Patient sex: M
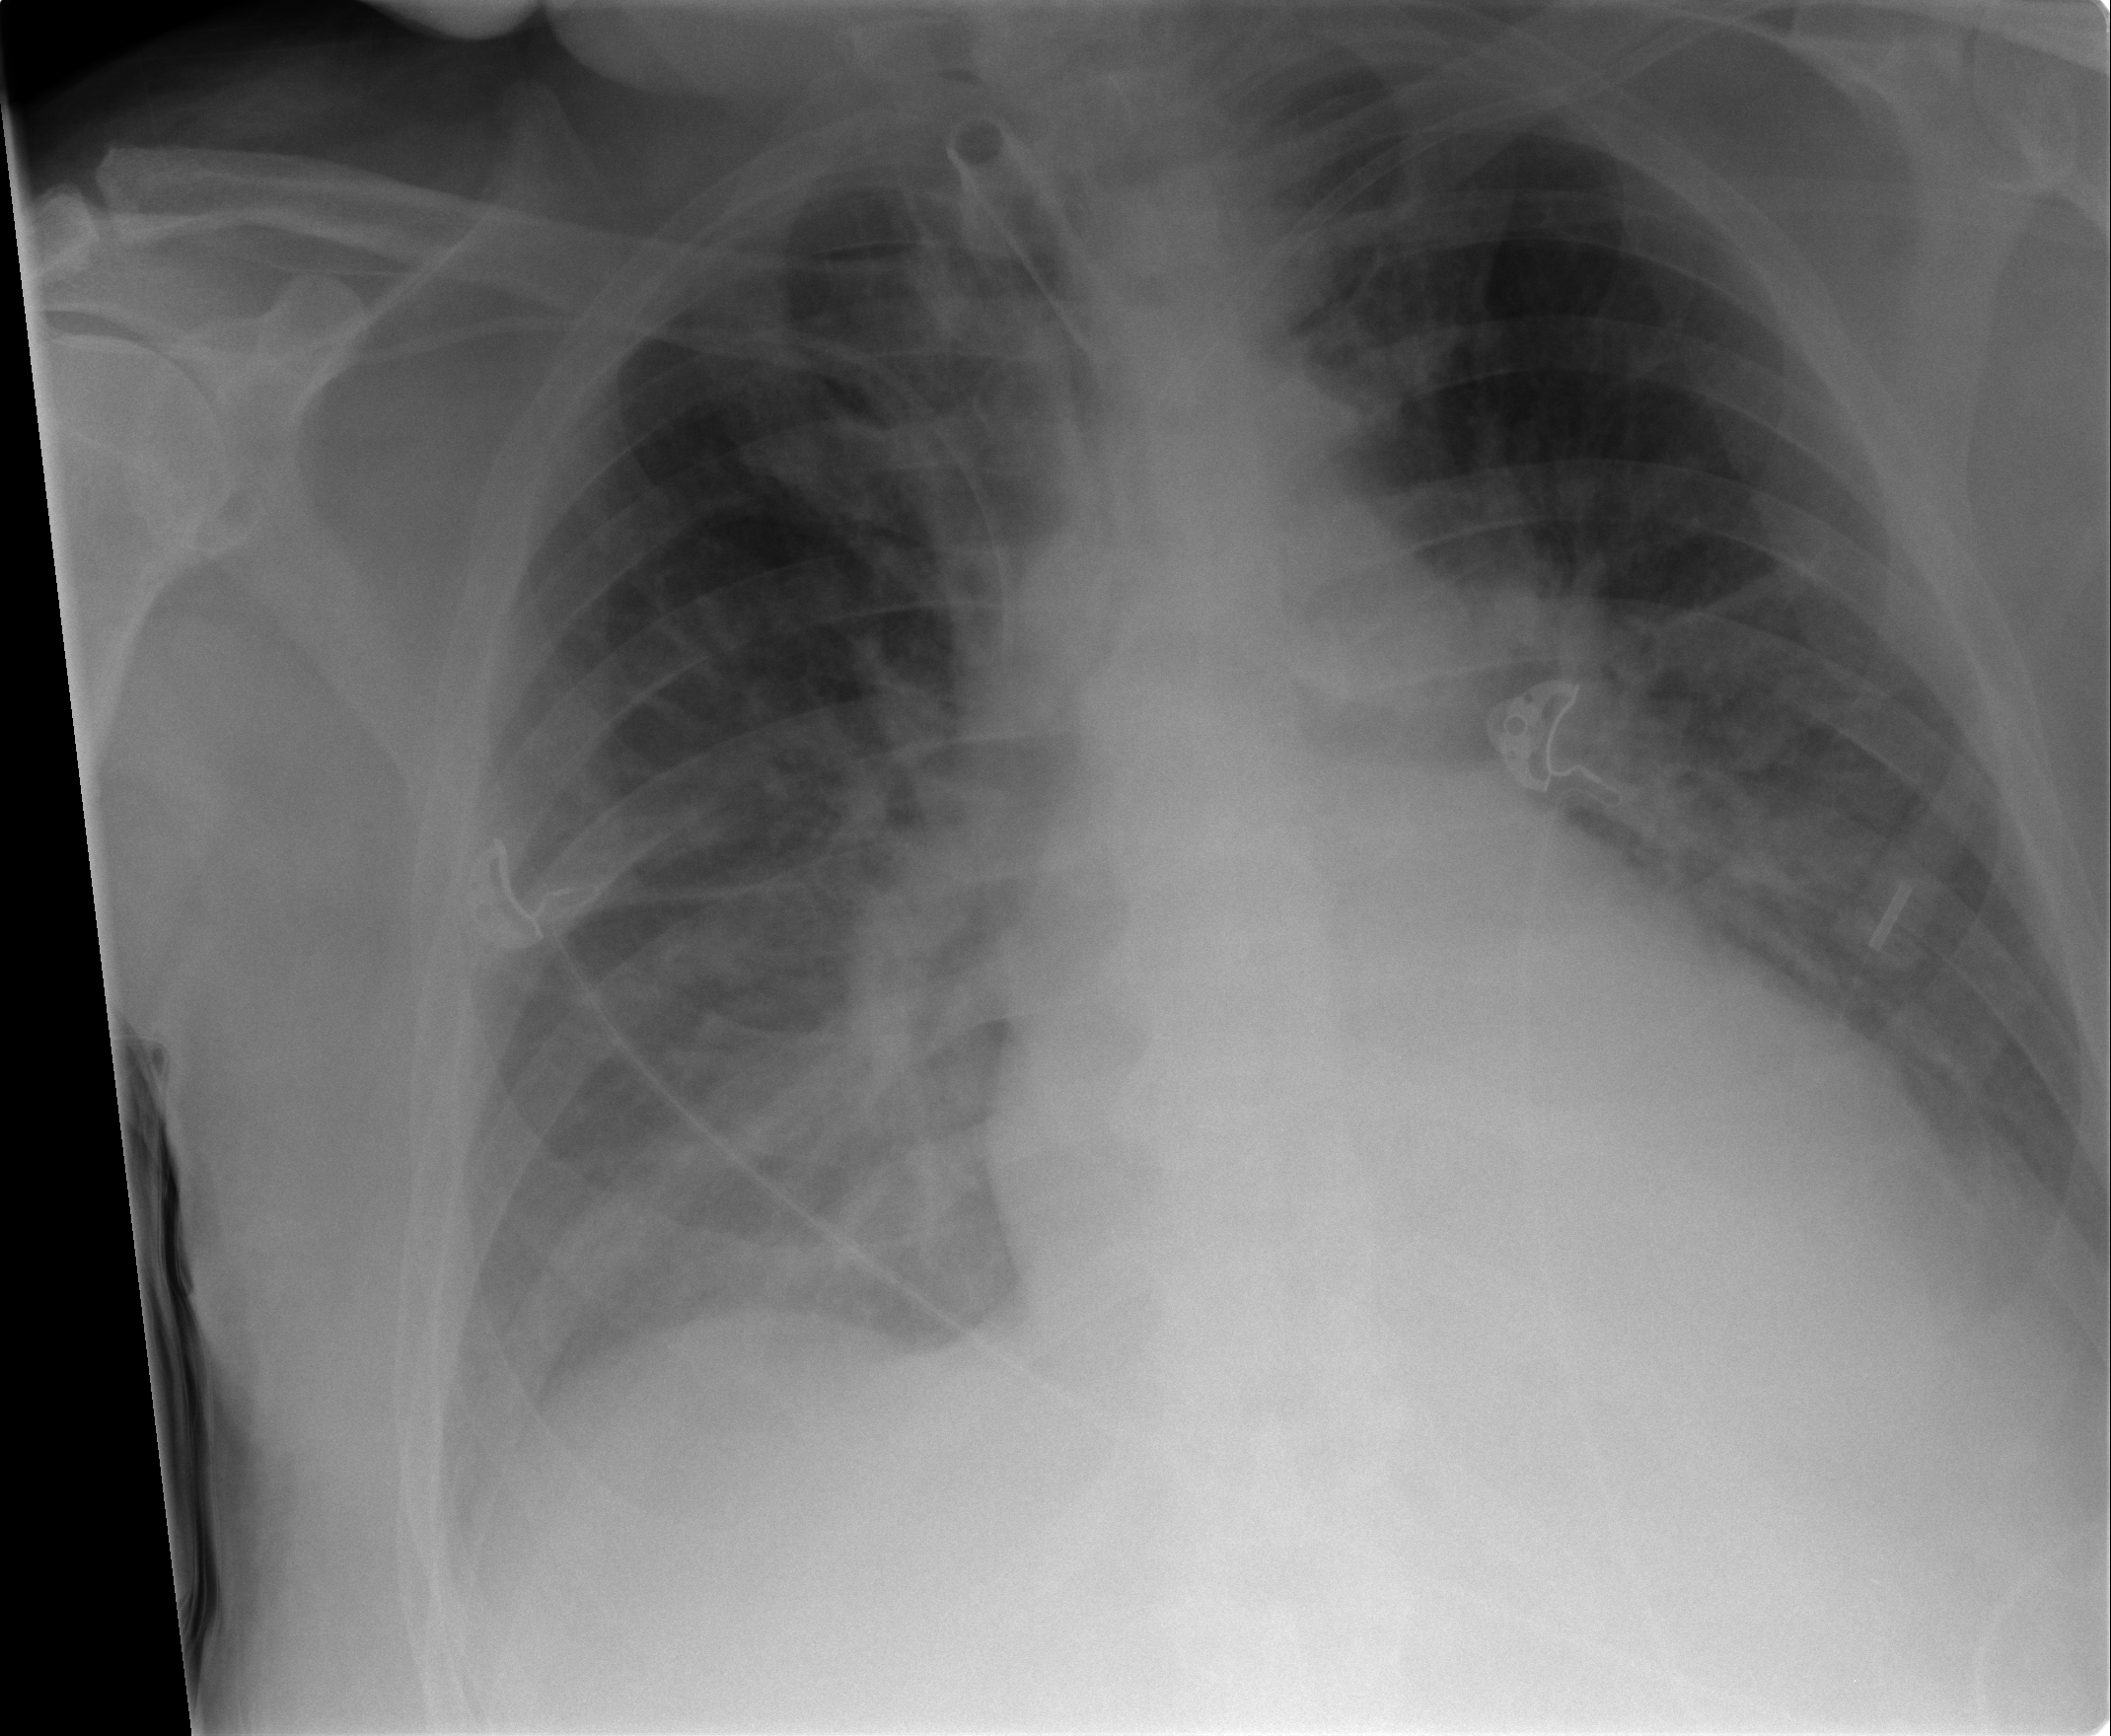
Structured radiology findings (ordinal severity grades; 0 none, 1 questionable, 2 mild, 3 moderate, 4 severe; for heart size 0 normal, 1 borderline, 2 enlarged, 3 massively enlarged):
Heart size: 2
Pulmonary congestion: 3
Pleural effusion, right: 2
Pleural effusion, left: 3
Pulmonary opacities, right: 1
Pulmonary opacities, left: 1
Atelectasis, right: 2
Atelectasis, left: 3